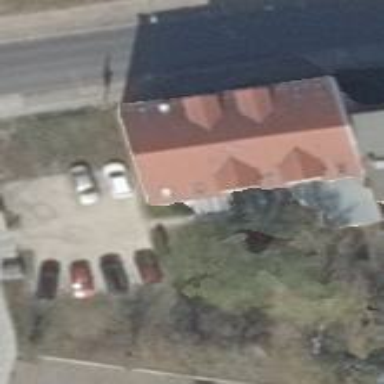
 where the roof's orientation is along the structure."